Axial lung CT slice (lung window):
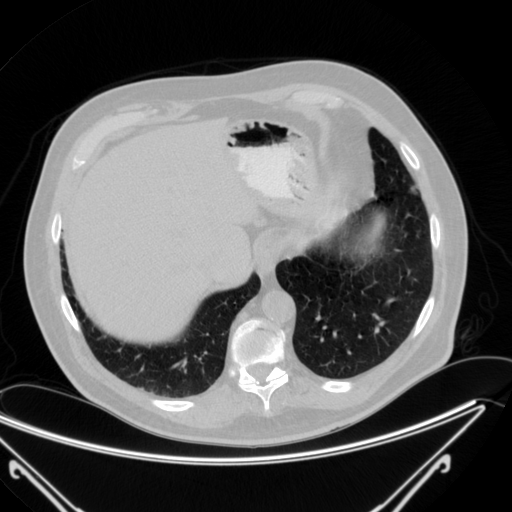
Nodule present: no